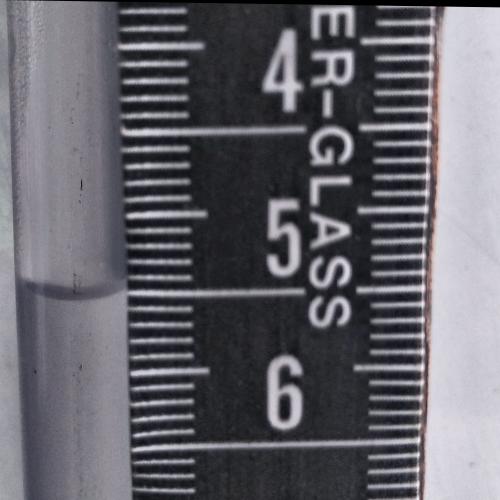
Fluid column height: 5.5 cm